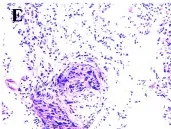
Brush Cytology, Histopathologic, and Immunohistochemical Examinations of Biopsy Tissue from Pulmonary Metastasis. (D, E) HE-stained images of biopsy tissue from the pulmonary metastasis focus (40x).
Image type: pathology (immunostaining)